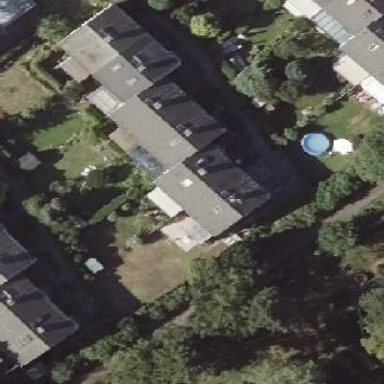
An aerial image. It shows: Gabled roof house.